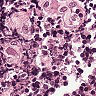
Metastatic tissue present: no